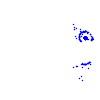
Particle: kaon